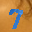
Label: 7